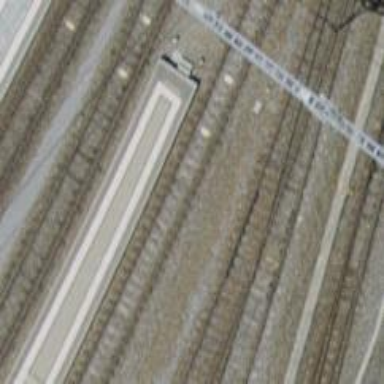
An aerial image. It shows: Railway signal.